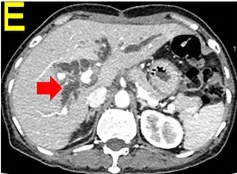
CECT and Macroscopy for Case 3-5. (E) Postoperative progression and bile duct dilatation of case 4.
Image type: radiology (ct)